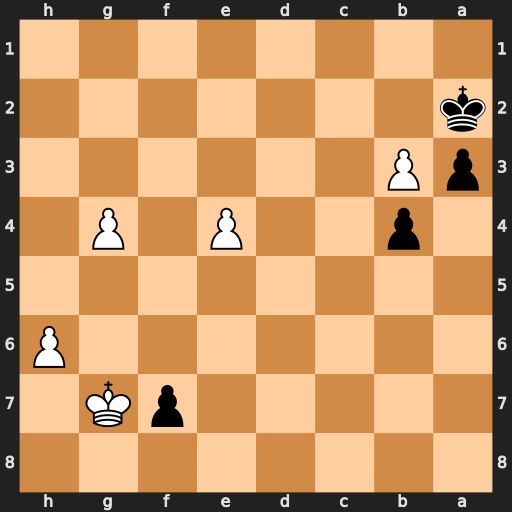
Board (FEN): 8/5pK1/7P/8/1p2P1P1/pP6/k7/8
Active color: b
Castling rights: -
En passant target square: -
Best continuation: Kxb3 Kxf7 a2 h7 a1=Q